如图，$A,B$ 是椭圆 $C:\dfrac{x^2}{4}+\dfrac{y^2}{3}=1$ 长轴的两个端点，$M,N$ 是椭圆上与 $A,B$ 均不重合的相异两点，设直线 $AM,BN,AN$ 的斜率分别是 $k_1,k_2,k_3$.

\noindent (1) 求 $k_2k_3$ 的值；
\noindent (2) 若直线 $MN$ 过点 $(1,0)$，求证：$k_1k_3$ 为定值；
\noindent (3) 设直线 $MN$ 与 $x$ 轴的交点为 $(t,0)$（$t$ 为常数且 $t\neq0$），试探究直线 $AM$ 与直线 $BN$ 的交点 $Q$ 是否落在某条定直线上？若是，请求出该定直线的方程；若不是，请说明理由.
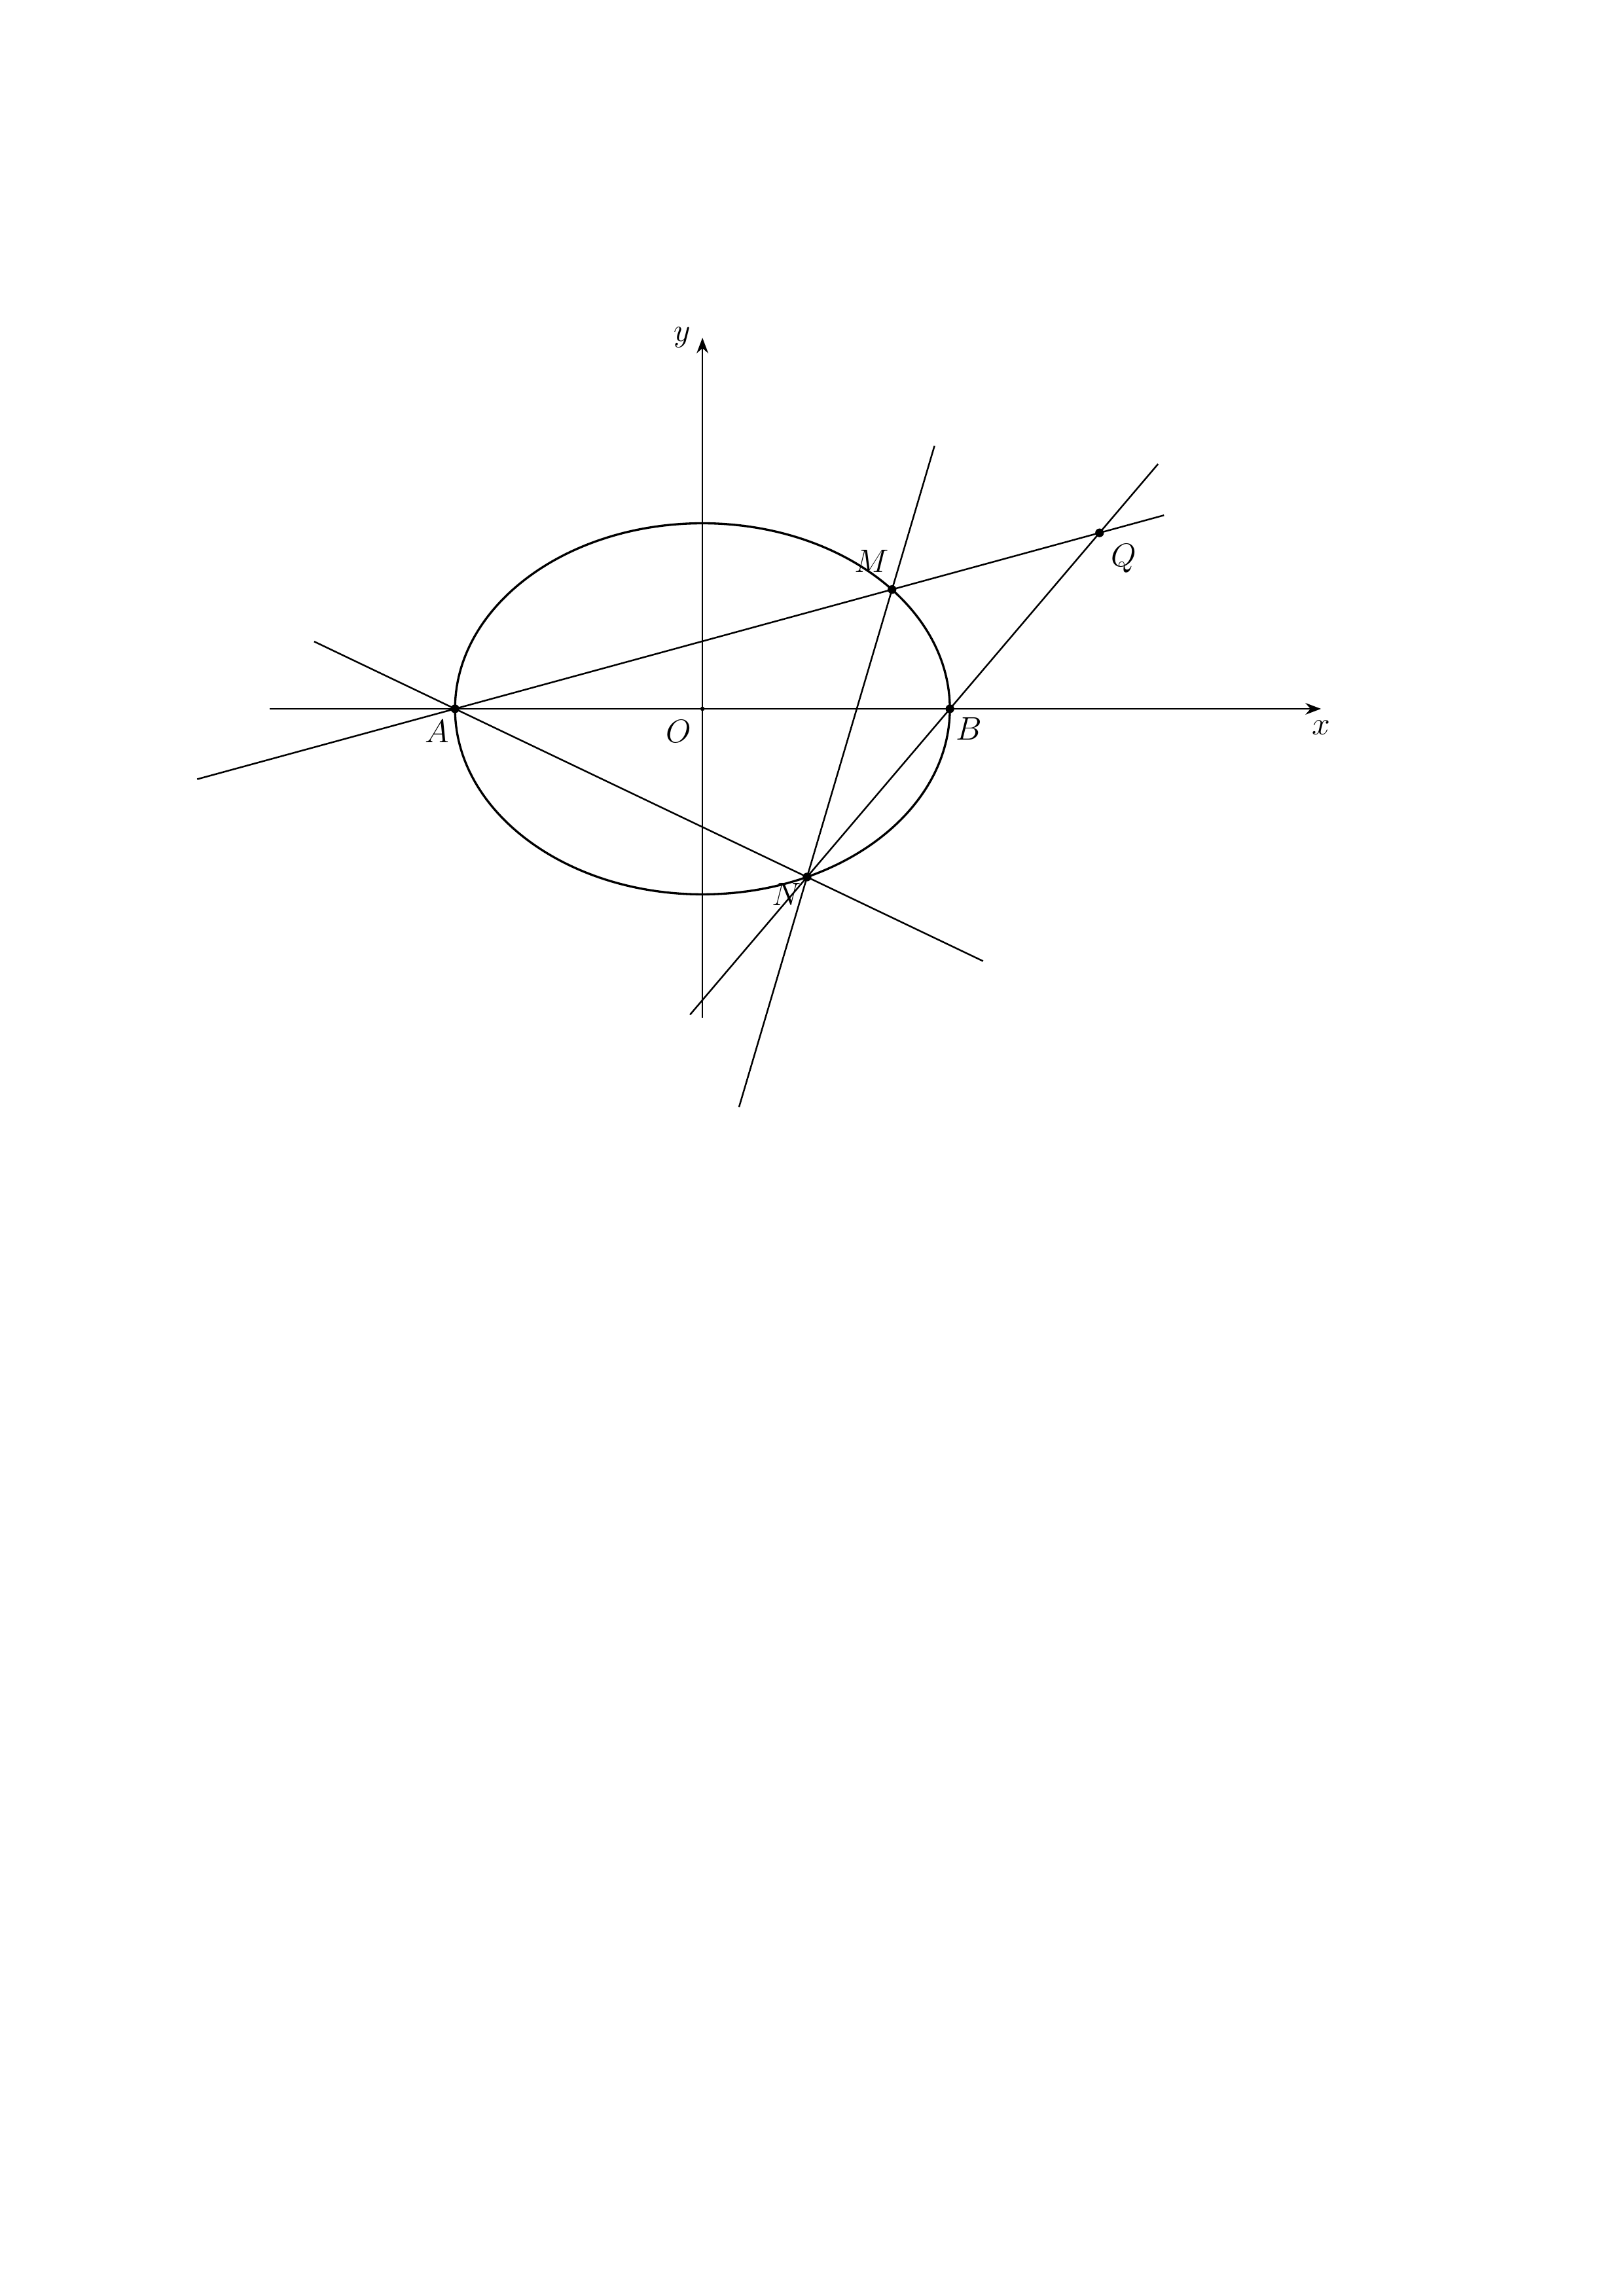
【解答】

\noindent \textbf{【详解】}
(1) 设 $N(x_0, y_0)$，由于 $A(-2, 0), B(2, 0)$
因为点 $N$ 在椭圆上，$\therefore \frac{x_0^2}{4} + \frac{y_0^2}{3} = 1$，于是 $y_0^2 = \frac{3}{4}(4 - x_0^2)$
$$ \therefore k_2 k_3 = \frac{y_0}{x_0 - 2} \cdot \frac{y_0}{x_0 + 2} = \frac{y_0^2}{x_0^2 - 4} = \frac{\frac{3}{4}(4 - x_0^2)}{x_0^2 - 4} = -\frac{3}{4} $$

(2) 设直线 $MN$ 为：$x = my + 1, M(x_1, y_1), N(x_2, y_2)$，
由 $\begin{cases} x = my + 1 \\ \frac{x^2}{4} + \frac{y^2}{3} = 1 \end{cases}$ 得 $(3m^2 + 4)y^2 + 6my - 9 = 0$，
易知 $\Delta > 0 \therefore y_1 + y_2 = -\frac{6m}{3m^2 + 4}, y_1 y_2 = -\frac{9}{3m^2 + 4}$，
$$ \therefore k_1 k_3 = \frac{y_1}{x_1 + 2} \cdot \frac{y_2}{x_2 + 2} = \frac{y_1}{my_1 + 3} \cdot \frac{y_2}{my_2 + 3} = \frac{y_1 y_2}{m^2 y_1 y_2 + 3m(y_1 + y_2) + 9} $$
$$ = \frac{-\frac{9}{3m^2 + 4}}{m^2 \cdot \left(-\frac{9}{3m^2 + 4}\right) + 3m \left(-\frac{6m}{3m^2 + 4}\right) + 9} $$
$$ = \frac{-9}{-9m^2 - 18m^2 + 27m^2 + 36} = -\frac{9}{36} = -\frac{1}{4}, $$
$$ \therefore k_1 k_3 \text{ 为定值 } -\frac{1}{4}; $$

(3) 设 $MN: x = my + t, M(x_1, y_1), N(x_2, y_2)$
$$ \begin{cases} x = my + t \\ \frac{x^2}{4} + \frac{y^2}{3} = 1 \end{cases} \Rightarrow (4 + 3m^2)y^2 + 6mty + 3t^2 - 12 = 0 $$
由 $\Delta = 36m^2 t^2 - 4(4 + 3m^2)(3t^2 - 12) = 144m^2 - 48t^2 + 192 = 48(3m^2 - t^2 + 3) > 0$
得：$t^2 < 3m^2 + 3$
$$ \therefore y_1 + y_2 = -\frac{6mt}{3m^2 + 4}, y_1 y_2 = \frac{3t^2 - 12}{3m^2 + 4} \therefore y_2 = -\frac{6mt}{3m^2 + 4} - y_1 $$
则 $AM: y = \frac{y_1}{x_1 + 2}(x + 2), BN: y = \frac{y_2}{x_2 - 2}(x - 2)$
$AM$ 和 $BN$ 方程联立得，$\frac{y_1}{x_1 + 2}(x + 2) = \frac{y_2}{x_2 - 2}(x - 2)$，
即 $\frac{x + 2}{x - 2} = \frac{x_1 + 2}{x_2 - 2} \cdot \frac{y_2}{y_1} = \frac{(my_1 + t + 2)y_2}{(my_2 + t - 2)y_1} = \frac{my_1 y_2 + (t + 2)y_2}{my_1 y_2 + (t - 2)y_1}$
$$ = \frac{m \cdot \frac{3t^2 - 12}{4 + 3m^2} + (t + 2)\left(\frac{-6mt}{4 + 3m^2} - y_1\right)}{m \cdot \frac{3t^2 - 12}{4 + 3m^2} + (t - 2)y_1} $$
$$ = \frac{m(3t^2 - 12) + (t + 2)[-6mt - (4 + 3m^2)y_1]}{m(3t^2 - 12) + (t - 2)(4 + 3m^2)y_1} $$
$$ = \frac{3mt^2 - 12m - 6mt^2 - 12mt - (t + 2)(4 + 3m^2)y_1}{m(3t^2 - 12) + (t - 2)(4 + 3m^2)y_1} $$
$$ = \frac{-3m(t + 2)^2 - (t + 2)(4 + 3m^2)y_1}{3m(t + 2)(t - 2) + (t - 2)(4 + 3m^2)y_1} $$
$$ = \frac{t + 2}{t - 2} \cdot \frac{-3m(t + 2) - (4 + 3m^2)y_1}{3m(t + 2) + (4 + 3m^2)y_1} = \frac{t + 2}{2 - t} $$
即 $\frac{x + 2}{x - 2} = \frac{t + 2}{2 - t} \Rightarrow x = \frac{4}{t}$
即直线 $AM$ 与直线 $BN$ 的交点 $Q$ 落在定直线 $x = \frac{4}{t}$ 上。